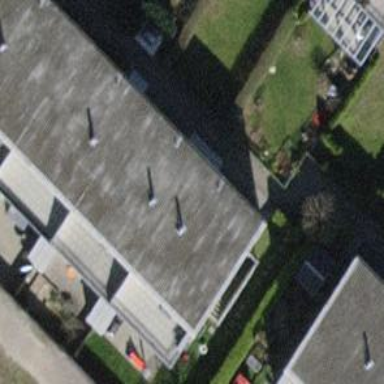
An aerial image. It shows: Terrace building with skillion roof shape.